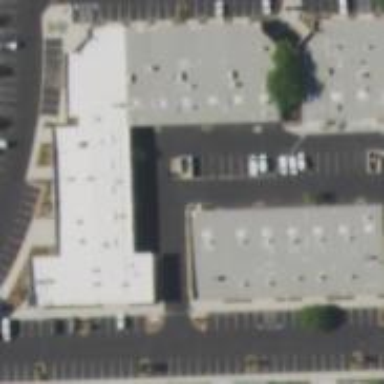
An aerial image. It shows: Warehouse building.